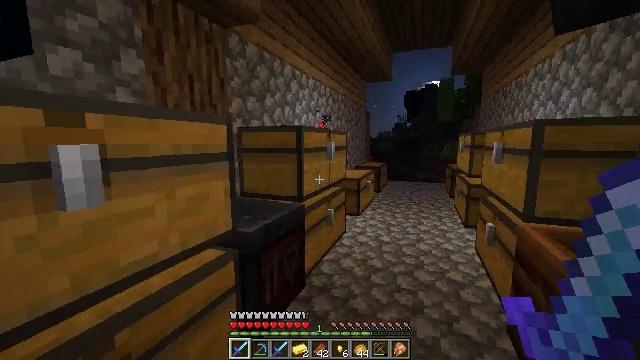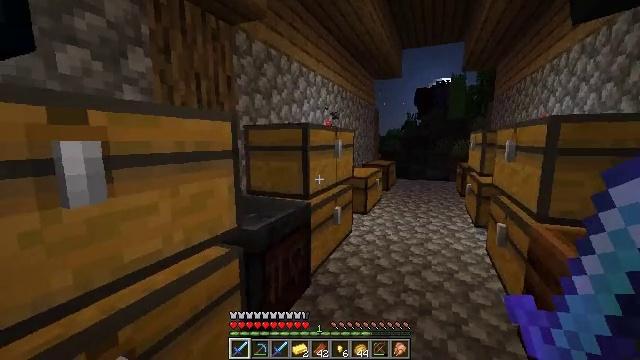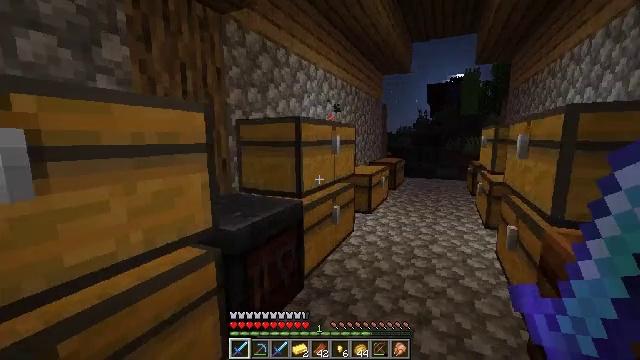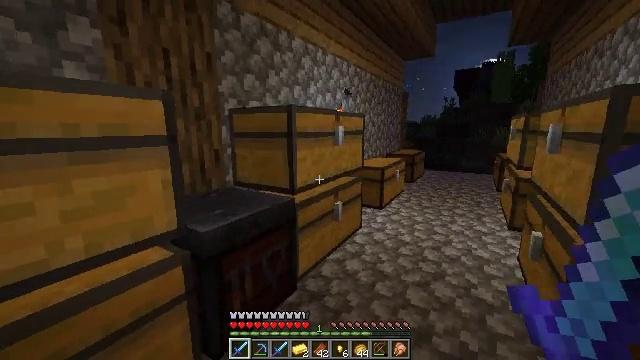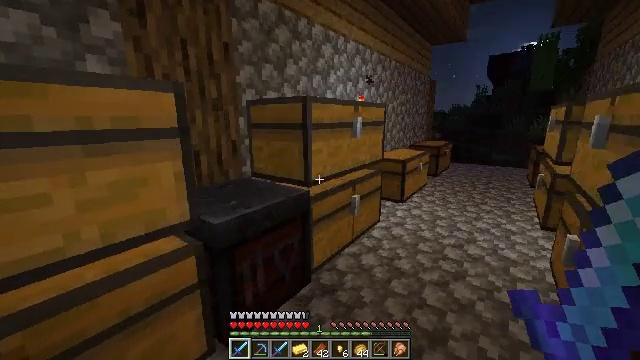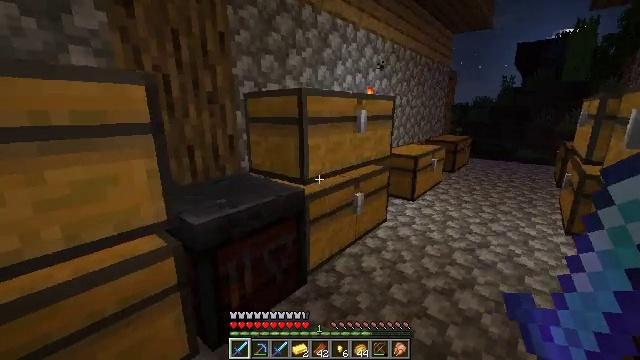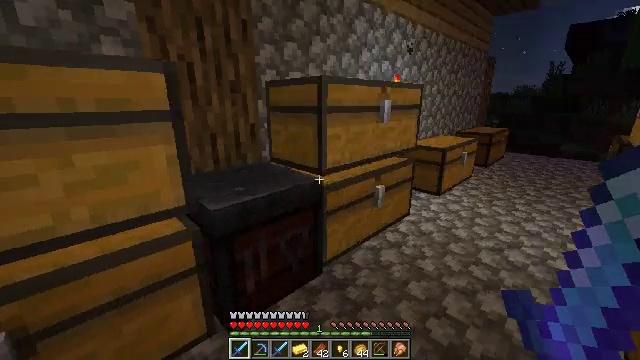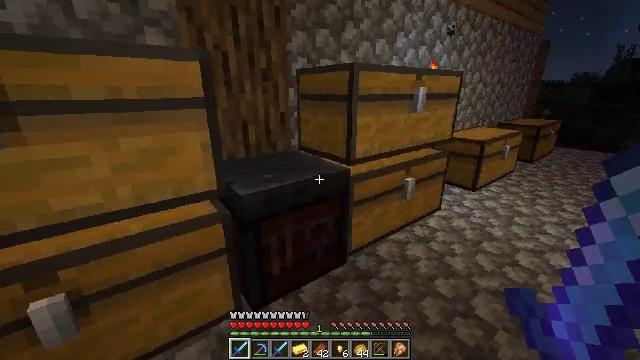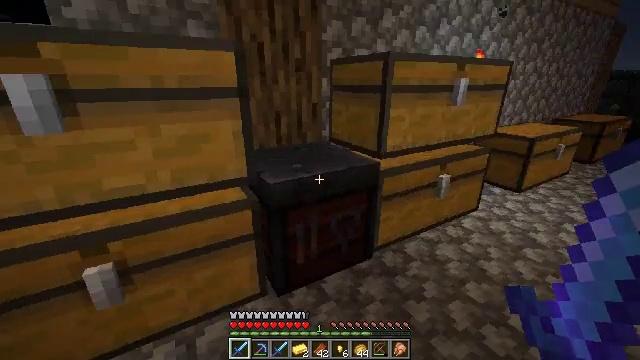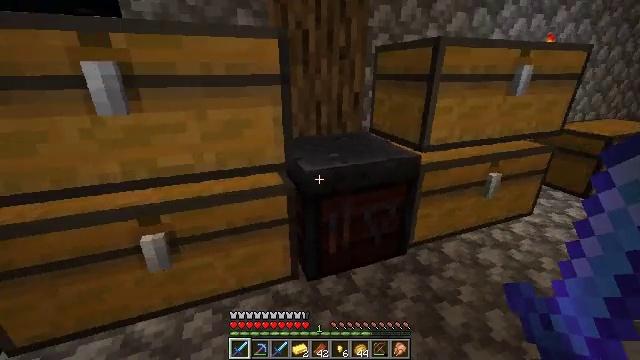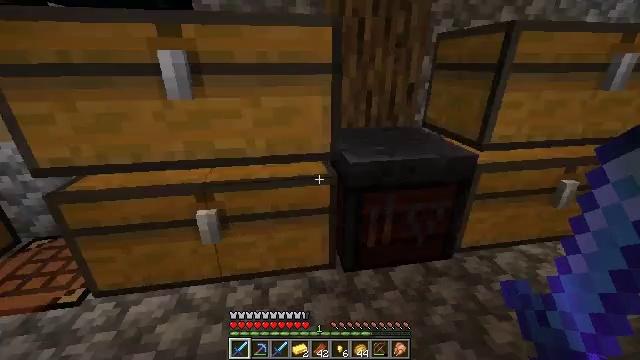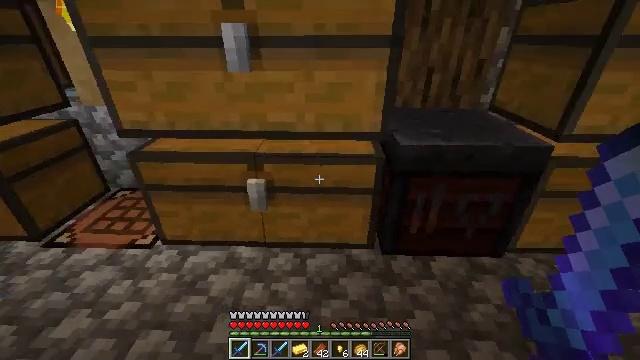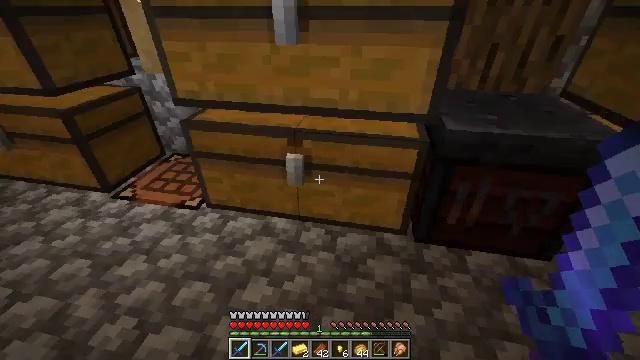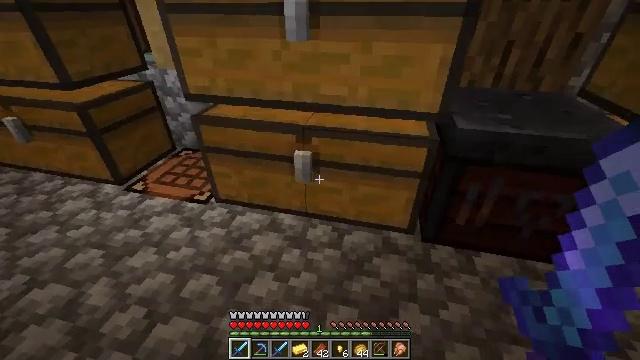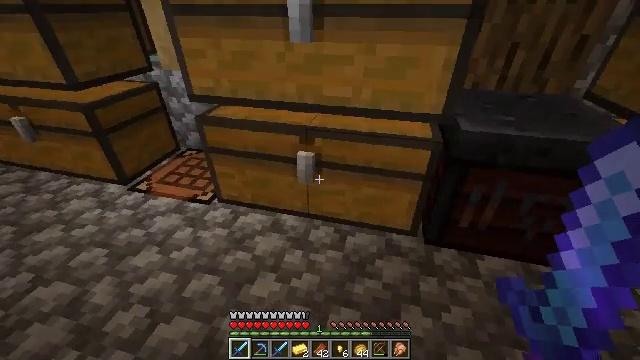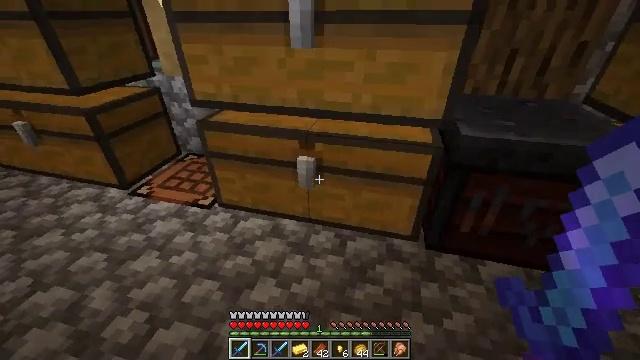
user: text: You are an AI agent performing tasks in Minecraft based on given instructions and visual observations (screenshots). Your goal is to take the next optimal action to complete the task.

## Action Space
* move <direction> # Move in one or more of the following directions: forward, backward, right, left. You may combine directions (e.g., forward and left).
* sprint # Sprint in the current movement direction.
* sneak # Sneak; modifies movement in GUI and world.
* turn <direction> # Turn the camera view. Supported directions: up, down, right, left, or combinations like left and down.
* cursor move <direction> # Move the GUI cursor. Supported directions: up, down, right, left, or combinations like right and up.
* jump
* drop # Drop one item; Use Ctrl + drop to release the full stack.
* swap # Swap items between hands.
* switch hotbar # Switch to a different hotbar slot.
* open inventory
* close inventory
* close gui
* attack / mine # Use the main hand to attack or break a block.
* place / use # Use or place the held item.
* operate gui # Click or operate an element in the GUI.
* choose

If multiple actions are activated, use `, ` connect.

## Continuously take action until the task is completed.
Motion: motion action
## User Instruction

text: Use a smithing table to get a netherite sword.
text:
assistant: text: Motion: move forward and move right, turn left
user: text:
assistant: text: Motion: move forward and move right, turn left
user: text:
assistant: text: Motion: move forward and move right, turn left and down
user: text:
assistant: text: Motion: move forward and move right, turn left and down
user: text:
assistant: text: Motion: turn left and down
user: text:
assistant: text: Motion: turn left and down
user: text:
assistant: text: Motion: turn left and down
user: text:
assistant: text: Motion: turn left and down
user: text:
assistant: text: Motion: turn left and down
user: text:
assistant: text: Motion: turn left and down
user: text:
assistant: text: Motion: turn left and down
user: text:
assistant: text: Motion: turn left and down
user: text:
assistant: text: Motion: turn left
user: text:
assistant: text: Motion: no_op
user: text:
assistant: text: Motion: turn up
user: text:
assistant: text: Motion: turn up
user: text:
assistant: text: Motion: turn right and up
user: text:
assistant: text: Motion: turn right and up
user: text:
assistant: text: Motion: no_op
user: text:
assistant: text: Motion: no_op
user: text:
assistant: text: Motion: use / place
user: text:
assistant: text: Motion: use / place
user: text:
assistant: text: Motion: no_op
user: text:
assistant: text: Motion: no_op
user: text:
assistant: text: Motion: no_op
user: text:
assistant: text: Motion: open gui
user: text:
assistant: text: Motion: no_op
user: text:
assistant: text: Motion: no_op
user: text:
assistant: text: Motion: no_op
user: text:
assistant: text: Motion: no_op